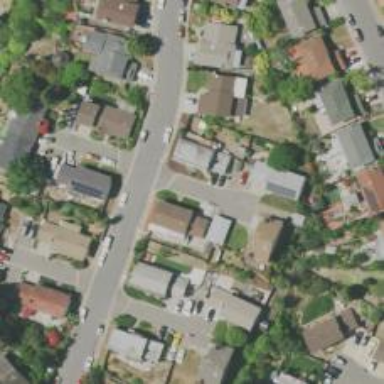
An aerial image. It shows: Shared driveway marked as service road.